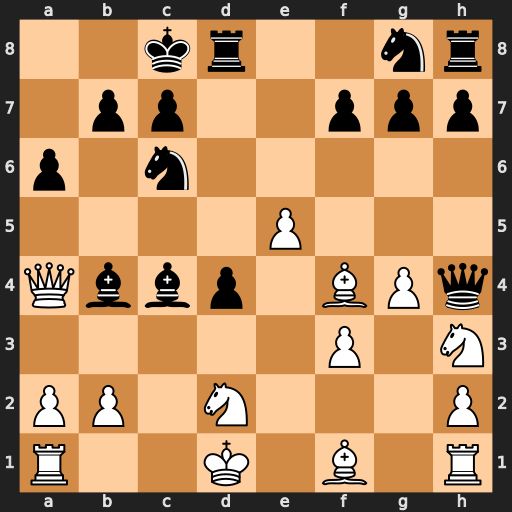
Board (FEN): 2kr2nr/1pp2ppp/p1n5/4P3/Qbbp1BPq/5P1N/PP1N3P/R2K1B1R
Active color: w
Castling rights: -
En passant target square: -
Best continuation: Bg5 Qxh3 Bxh3